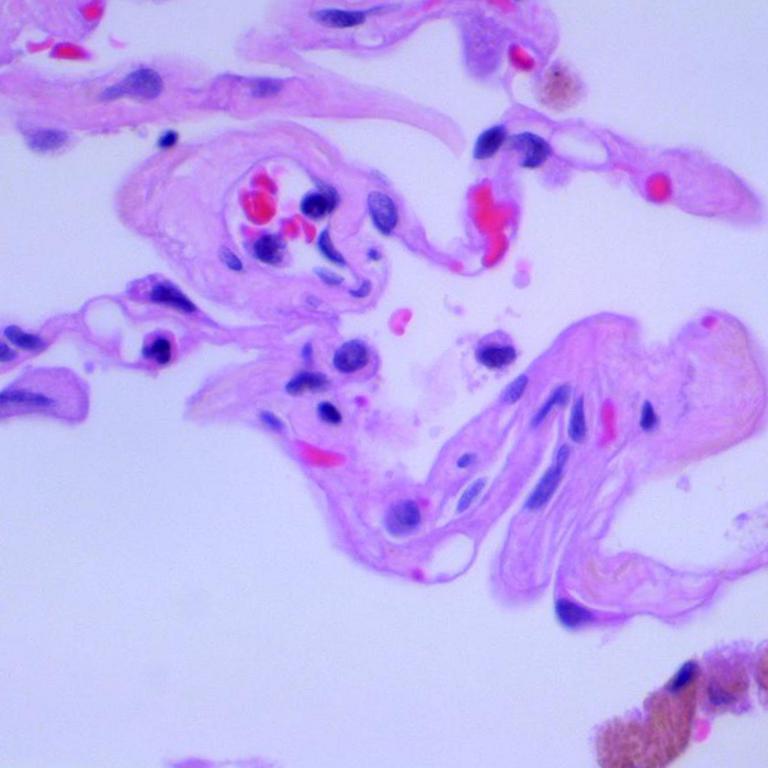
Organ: lung
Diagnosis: benign